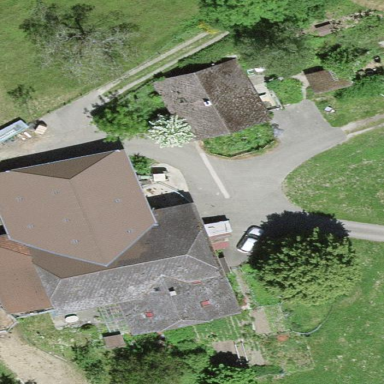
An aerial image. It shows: Farm building.